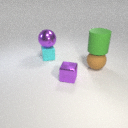
large green rubber cylinder above large brown rubber sphere